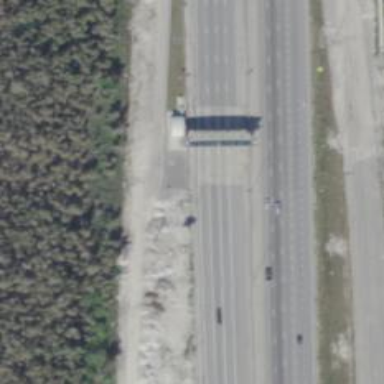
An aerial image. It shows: Toll gantry on the road.